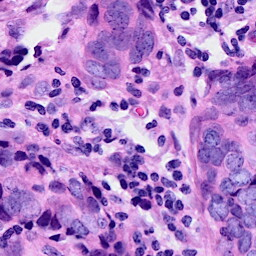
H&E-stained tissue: Breast